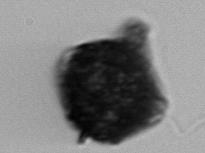
Label: Gonyaulax